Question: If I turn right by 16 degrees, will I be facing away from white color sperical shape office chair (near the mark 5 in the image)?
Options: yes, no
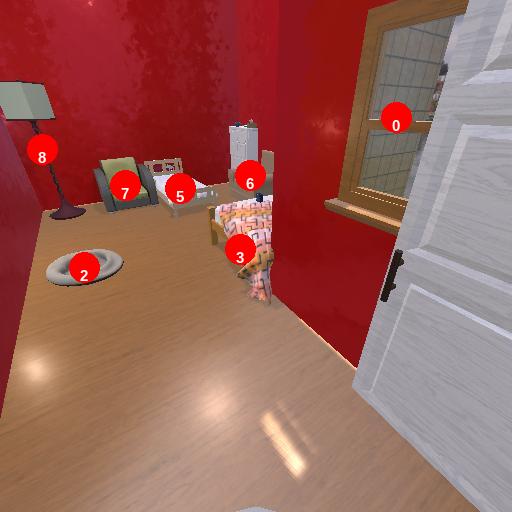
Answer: yes